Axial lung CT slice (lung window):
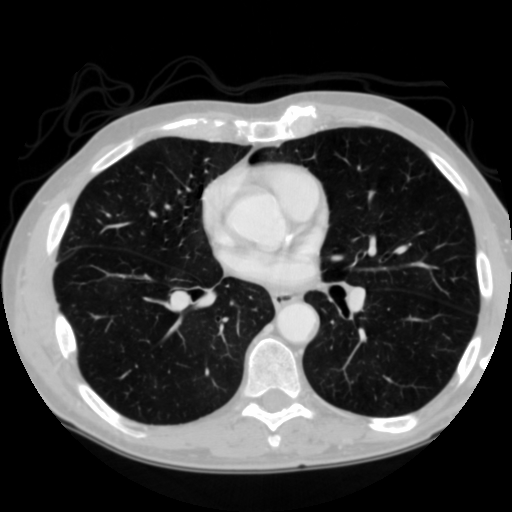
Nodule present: no